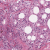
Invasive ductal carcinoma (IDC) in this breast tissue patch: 0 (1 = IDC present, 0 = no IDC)